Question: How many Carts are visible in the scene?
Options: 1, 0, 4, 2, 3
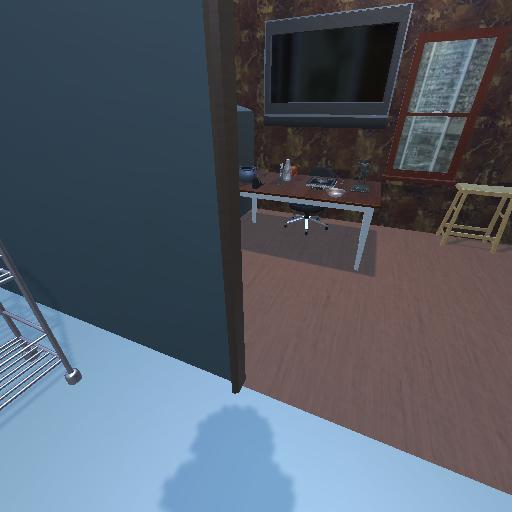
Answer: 1